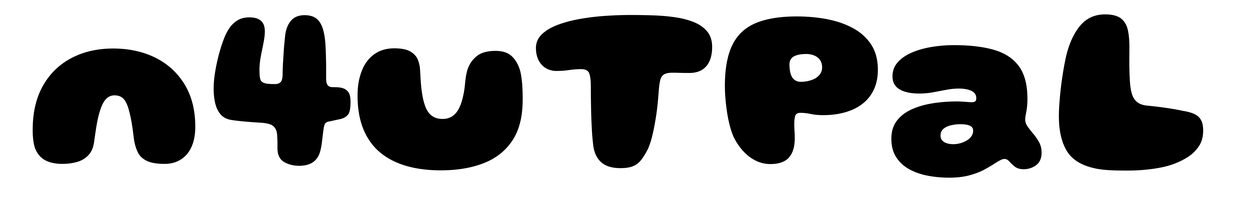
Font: Gluten_ExtraBold